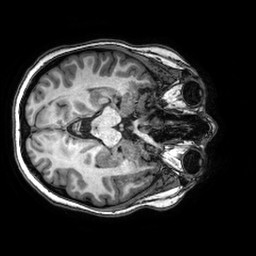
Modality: T1w
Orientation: axial
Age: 34
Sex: female
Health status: healthy